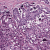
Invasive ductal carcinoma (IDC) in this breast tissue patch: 1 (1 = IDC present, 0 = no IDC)